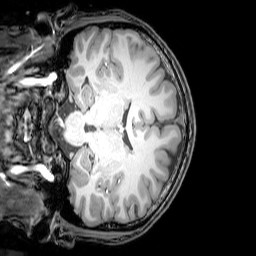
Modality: T1w
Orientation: coronal
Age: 22
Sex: male
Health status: healthy
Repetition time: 0.081 s
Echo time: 0.037 s